Question: I have one 'View' now I am trying to save it as fix size for example '500*666' into sdcard. Image save successfully but Image save as following. Image is save as on corner of entire image Please see attached image.
Code :
'''
private void onSave(final View v) {
v.setMinimumWidth(500);
v.setMinimumHeight(666);
Bitmap viewBitmap_save = null;
savingdialog();
DisplayMetrics dm = new DisplayMetrics();
getWindowManager().getDefaultDisplay().getMetrics(
dm);
Display display = getWindowManager()
.getDefaultDisplay();
viewBitmap_save = Bitmap.createBitmap(500, 666,
Bitmap.Config.ARGB_8888);// i
Canvas canvas = new Canvas(viewBitmap_save);
v.draw(canvas);
try {
Random randomGenerator = new Random();
long RANDOMFILENUMBER = randomGenerator
.nextLong();
File wallpaperDirectory = new File(
"/sdcard/Image Telling/");
// have the object build the directory
// structure, if needed.
wallpaperDirectory.mkdirs();
// create a File object for the output file
// FileOutputStream outStream = new
// FileOutputStream(file);
File outputFile = new File(wallpaperDirectory,
RANDOMFILENUMBER + ".png");
FileOutputStream outStream = new FileOutputStream(
outputFile);
viewBitmap_save.compress(CompressFormat.PNG,
100, outStream);
sendBroadcast(new Intent(
Intent.ACTION_MEDIA_MOUNTED,
Uri.parse("file://"
+ Environment
.getExternalStorageDirectory())));
} catch (Exception e) {
// TODO: handle exception
}
}
'''
I am giving width and hight as fix because i need image as fixed size. How to scale View ?? Please help me.

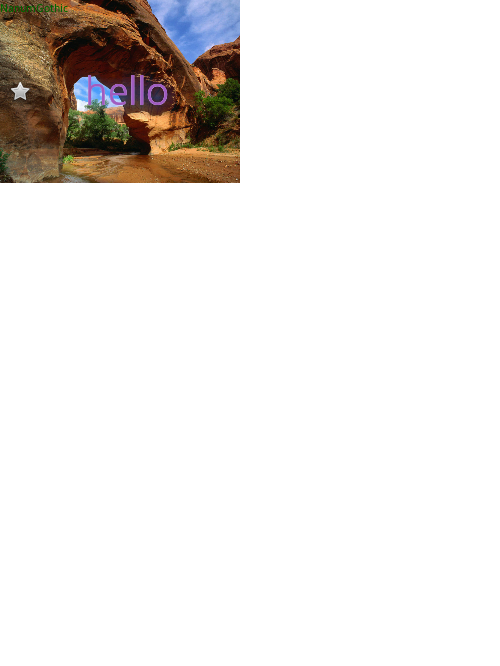
Answer: Just a suggestion.
Do not give any height,width to view and then as you are getting.
Once you got bitmap created from view, then apply scaling.. you may use 'Bitmap.createScaledBitmap()'
And then save that scaled bitmap.